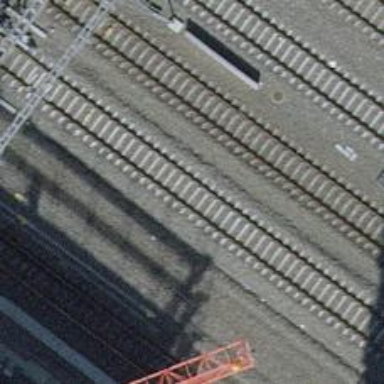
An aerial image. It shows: Single-track railway with electrified contact lines.